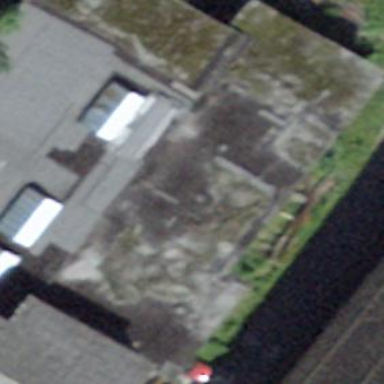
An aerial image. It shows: Industrial building.